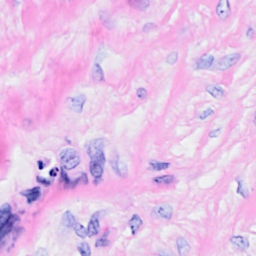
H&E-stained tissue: Breast